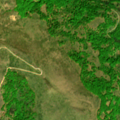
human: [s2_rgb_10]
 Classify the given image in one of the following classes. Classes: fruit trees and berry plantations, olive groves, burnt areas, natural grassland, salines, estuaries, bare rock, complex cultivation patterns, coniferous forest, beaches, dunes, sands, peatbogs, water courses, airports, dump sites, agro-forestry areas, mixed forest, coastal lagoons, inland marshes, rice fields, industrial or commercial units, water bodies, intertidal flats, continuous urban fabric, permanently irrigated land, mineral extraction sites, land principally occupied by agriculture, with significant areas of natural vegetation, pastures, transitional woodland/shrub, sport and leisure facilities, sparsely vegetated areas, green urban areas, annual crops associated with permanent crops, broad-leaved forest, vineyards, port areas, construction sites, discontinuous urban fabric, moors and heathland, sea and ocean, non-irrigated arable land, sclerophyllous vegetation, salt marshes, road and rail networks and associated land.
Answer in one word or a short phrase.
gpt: broad-leaved forest, natural grassland, transitional woodland/shrub